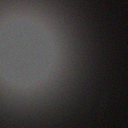
Screen state: off